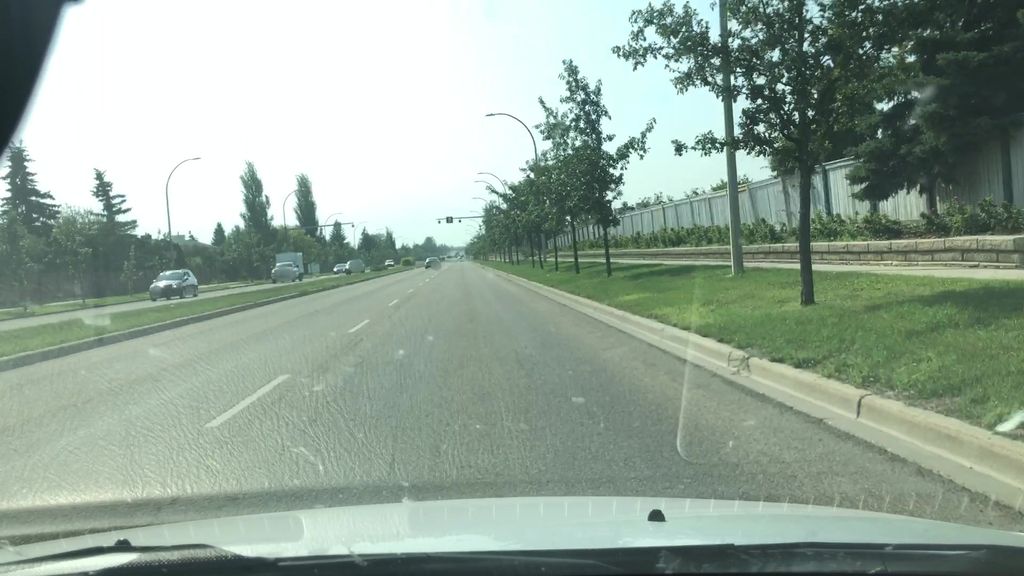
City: edmonton